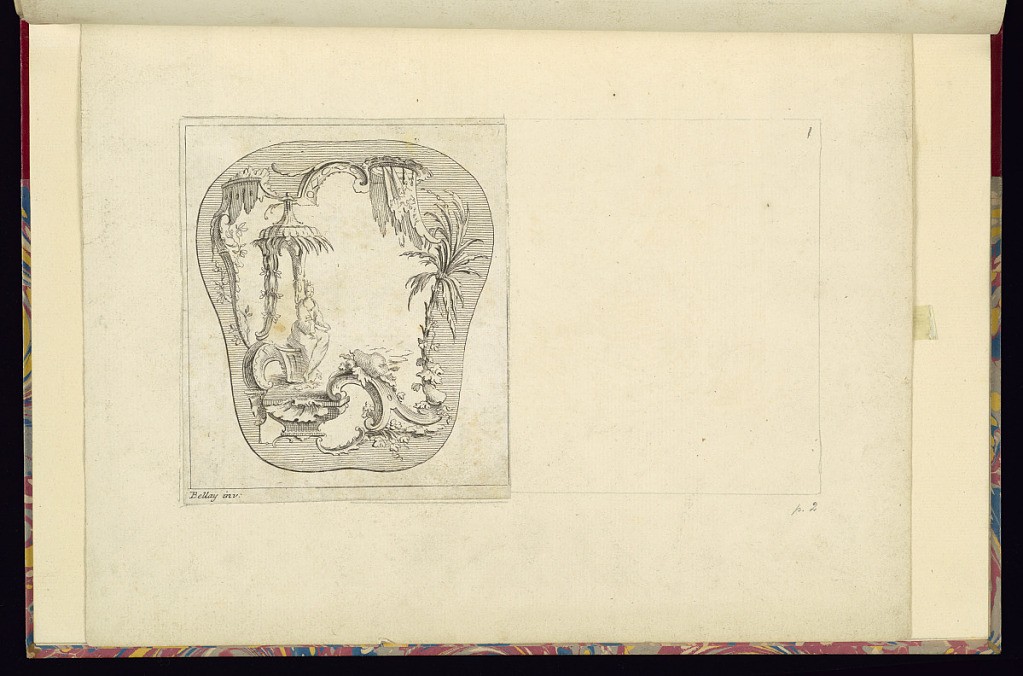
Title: Design for a hand screen
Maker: Bellay, French, active from 1734
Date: ca. 1740-1762
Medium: Etching on paper
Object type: Print
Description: Design for a hand-screen decorated with seated figure below a chinoiserie-style canopy, the design is incorporated within a rococo style framing device, featuring c-scrolls, a palm, flowers, shells and tented canopies. The plate is signed in the lower left corner. The etched sheet is cut-out and pasted onto the left side of a larger sheet. The right side of the sheet is framed in graphite with inscribed numbers also in graphite.